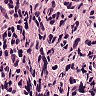
Metastatic tissue present: yes